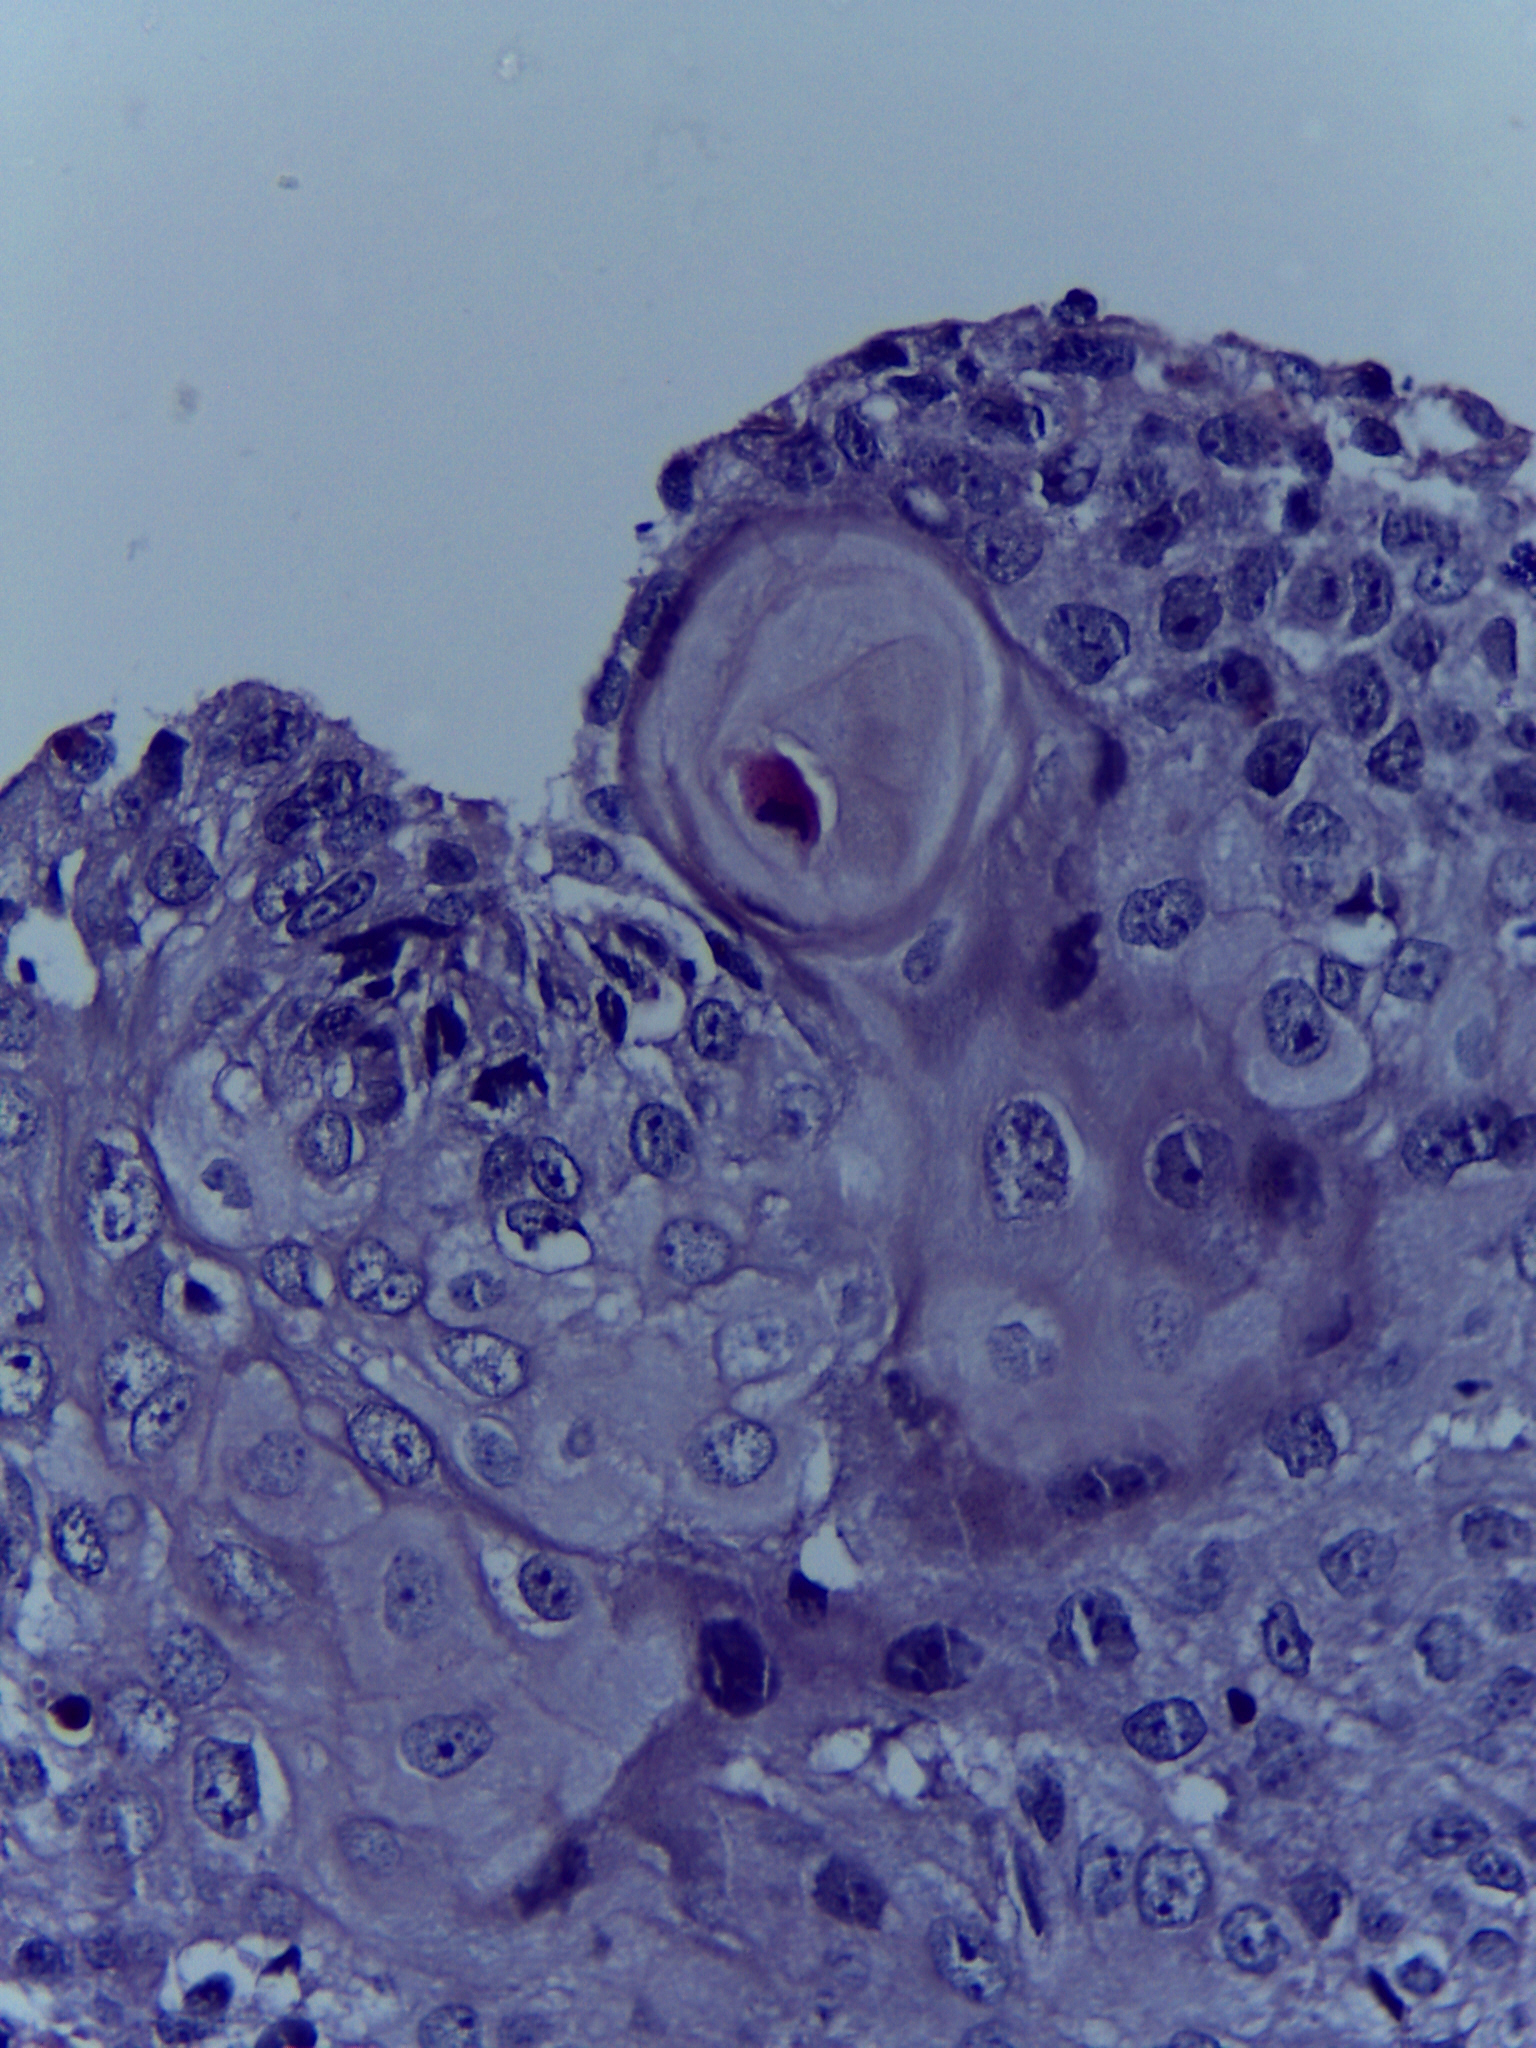
Diagnosis: OSCC